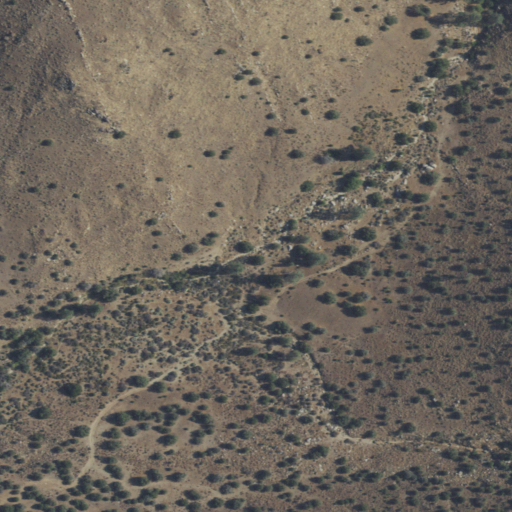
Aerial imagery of valley in California named Cyrus Canyon containing shrub and grassland